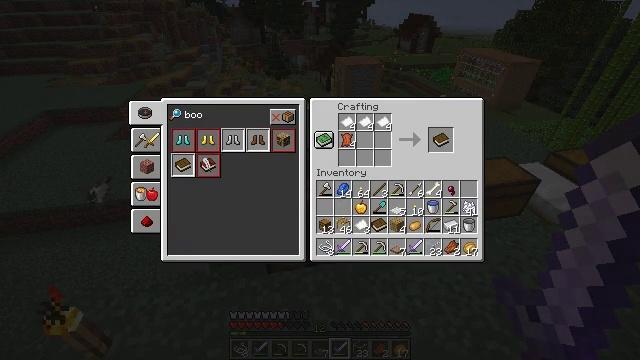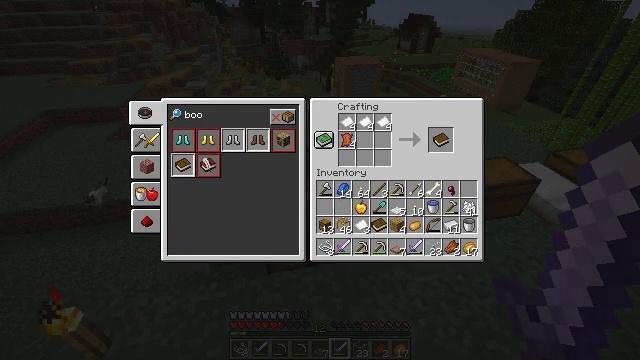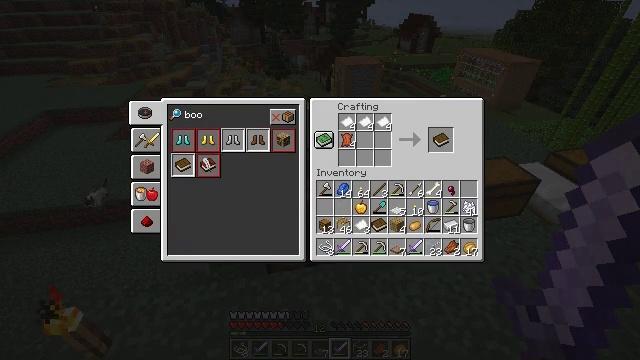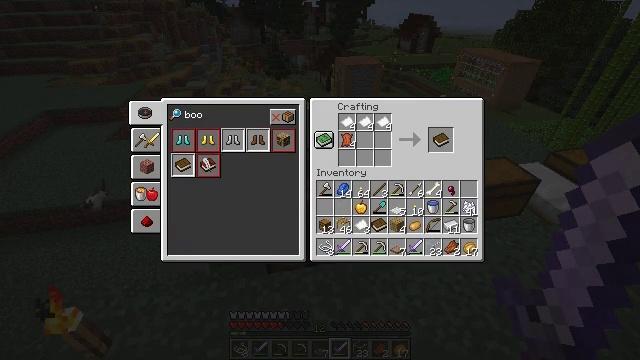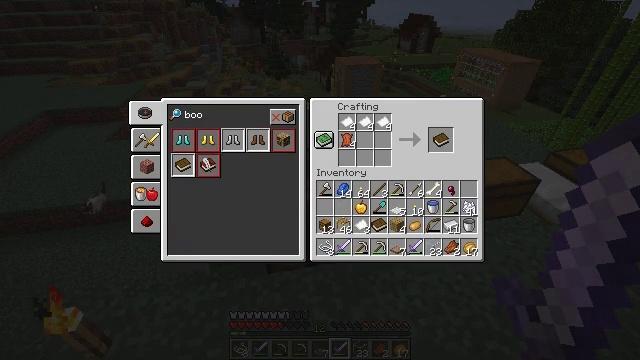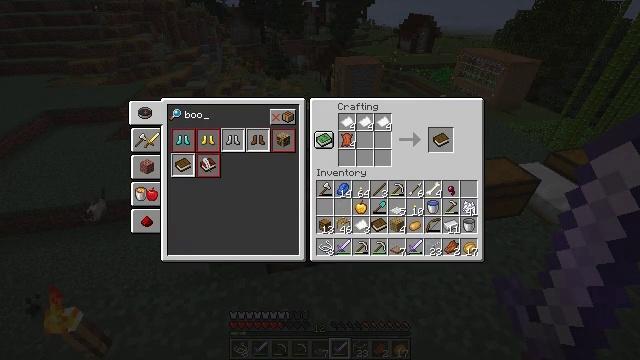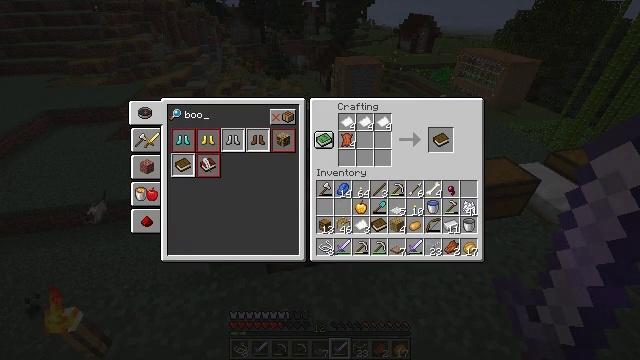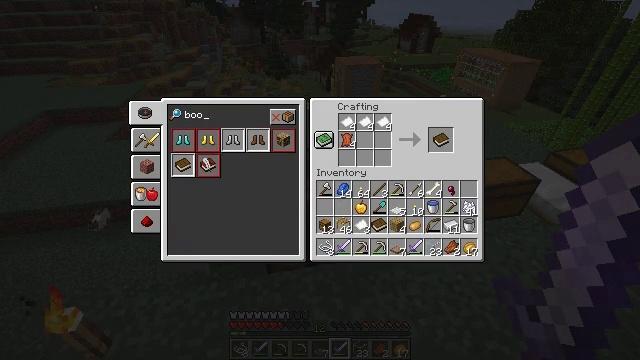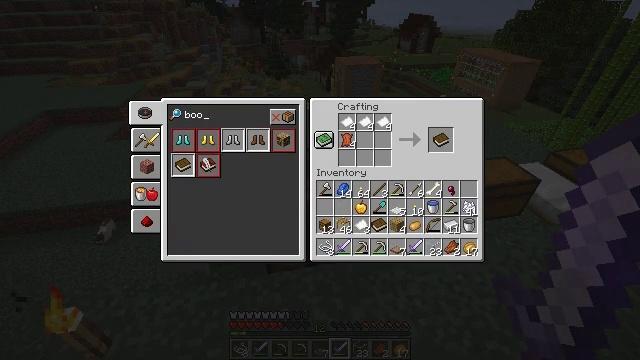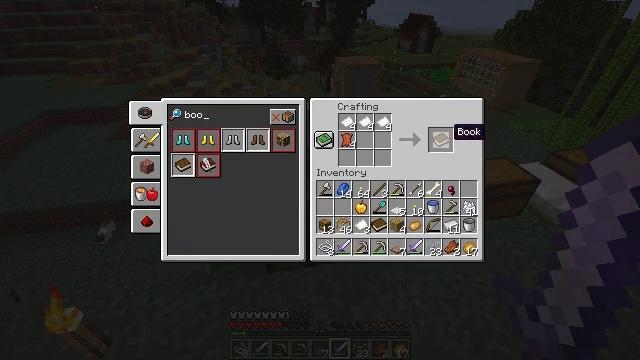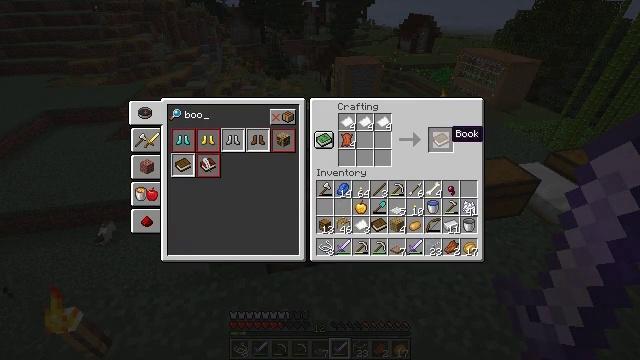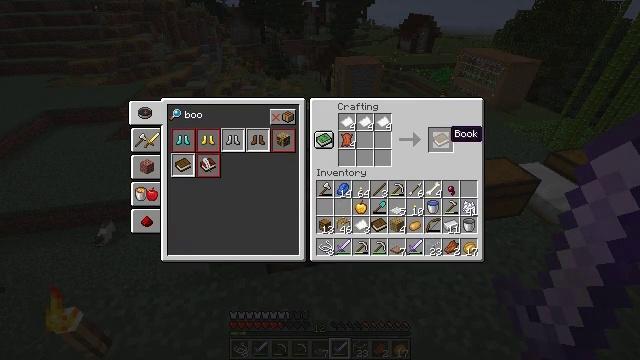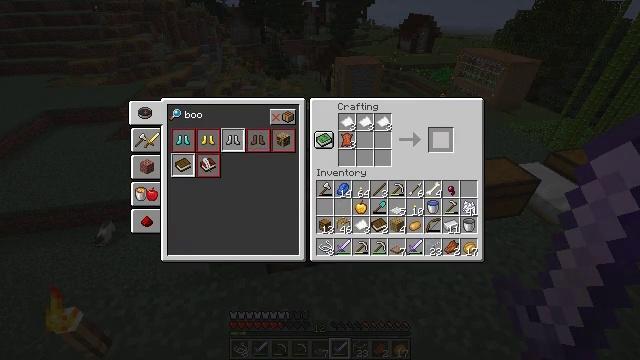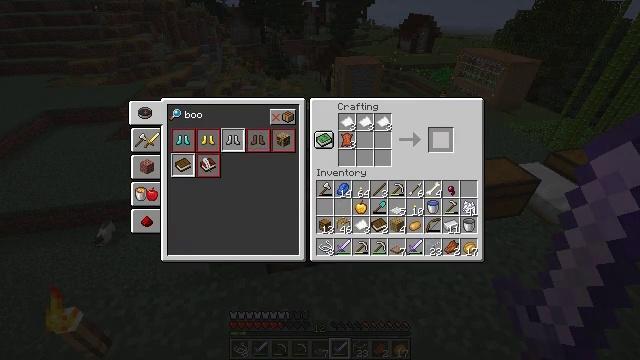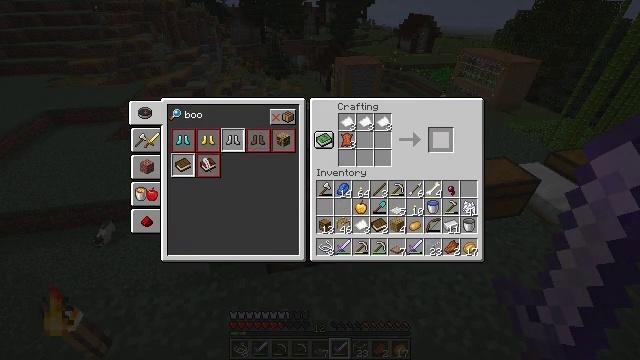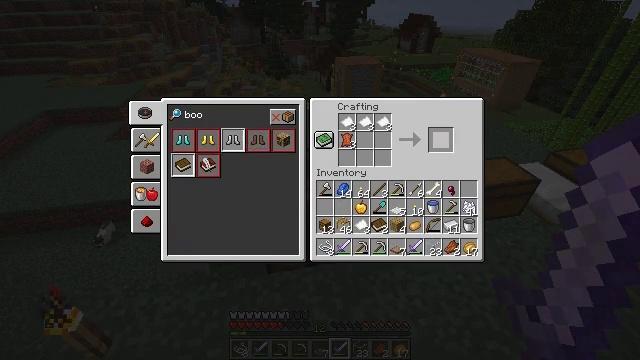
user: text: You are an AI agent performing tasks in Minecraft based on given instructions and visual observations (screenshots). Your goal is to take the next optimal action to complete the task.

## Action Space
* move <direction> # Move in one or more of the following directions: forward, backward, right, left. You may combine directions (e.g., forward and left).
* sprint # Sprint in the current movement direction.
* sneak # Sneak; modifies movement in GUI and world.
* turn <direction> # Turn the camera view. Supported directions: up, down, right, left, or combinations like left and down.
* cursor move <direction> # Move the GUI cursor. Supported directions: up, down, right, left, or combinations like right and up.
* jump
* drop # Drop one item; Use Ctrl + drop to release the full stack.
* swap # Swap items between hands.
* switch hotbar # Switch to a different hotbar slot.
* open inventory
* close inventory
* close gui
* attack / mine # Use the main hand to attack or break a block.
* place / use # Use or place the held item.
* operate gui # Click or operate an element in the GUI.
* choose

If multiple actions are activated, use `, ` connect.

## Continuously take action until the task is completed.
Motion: motion action
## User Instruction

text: Collect paper and leather to make a book.
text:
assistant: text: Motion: sneak, cursor move right
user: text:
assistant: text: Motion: sneak, cursor move right
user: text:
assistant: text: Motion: sneak
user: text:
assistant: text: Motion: sneak
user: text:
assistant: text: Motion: sneak, cursor move left
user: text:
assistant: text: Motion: sneak
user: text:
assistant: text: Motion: sneak
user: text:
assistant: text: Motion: sneak
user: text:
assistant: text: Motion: sneak
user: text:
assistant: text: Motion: sneak
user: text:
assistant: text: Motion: sneak
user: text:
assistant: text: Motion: sneak, operate gui
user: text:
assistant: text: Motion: sneak, operate gui
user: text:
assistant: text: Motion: sneak, operate gui
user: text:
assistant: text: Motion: sneak
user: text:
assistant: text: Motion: sneak
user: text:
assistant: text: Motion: sneak